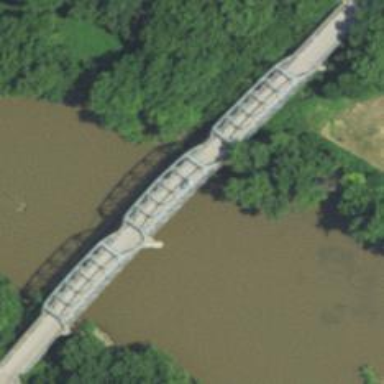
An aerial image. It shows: Man-made bridge.